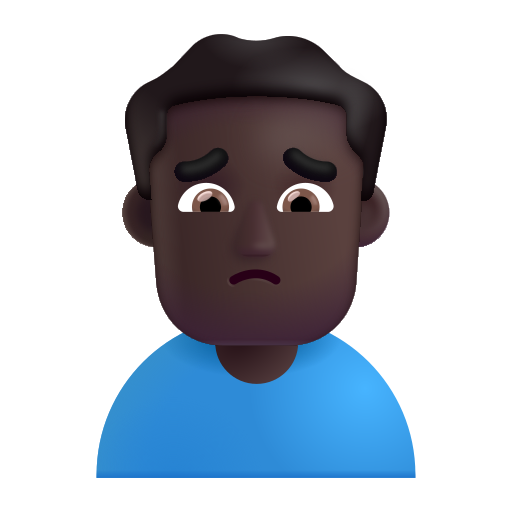
man frowning color dark